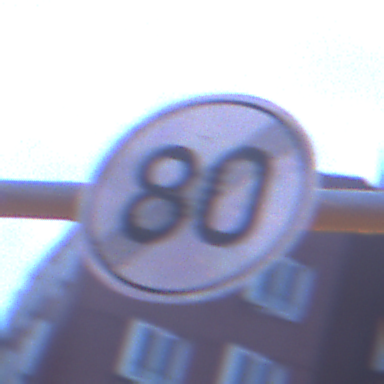
Verkehrszeichen: EndeGeschwindigkeit80
Umgebung: Outdoor, Urban
Tageszeit: Night
Wetter: PartlyCloudy
Licht: Artificial
Jahreszeit: NotSpecified
Kontrast: HighContrast